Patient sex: F
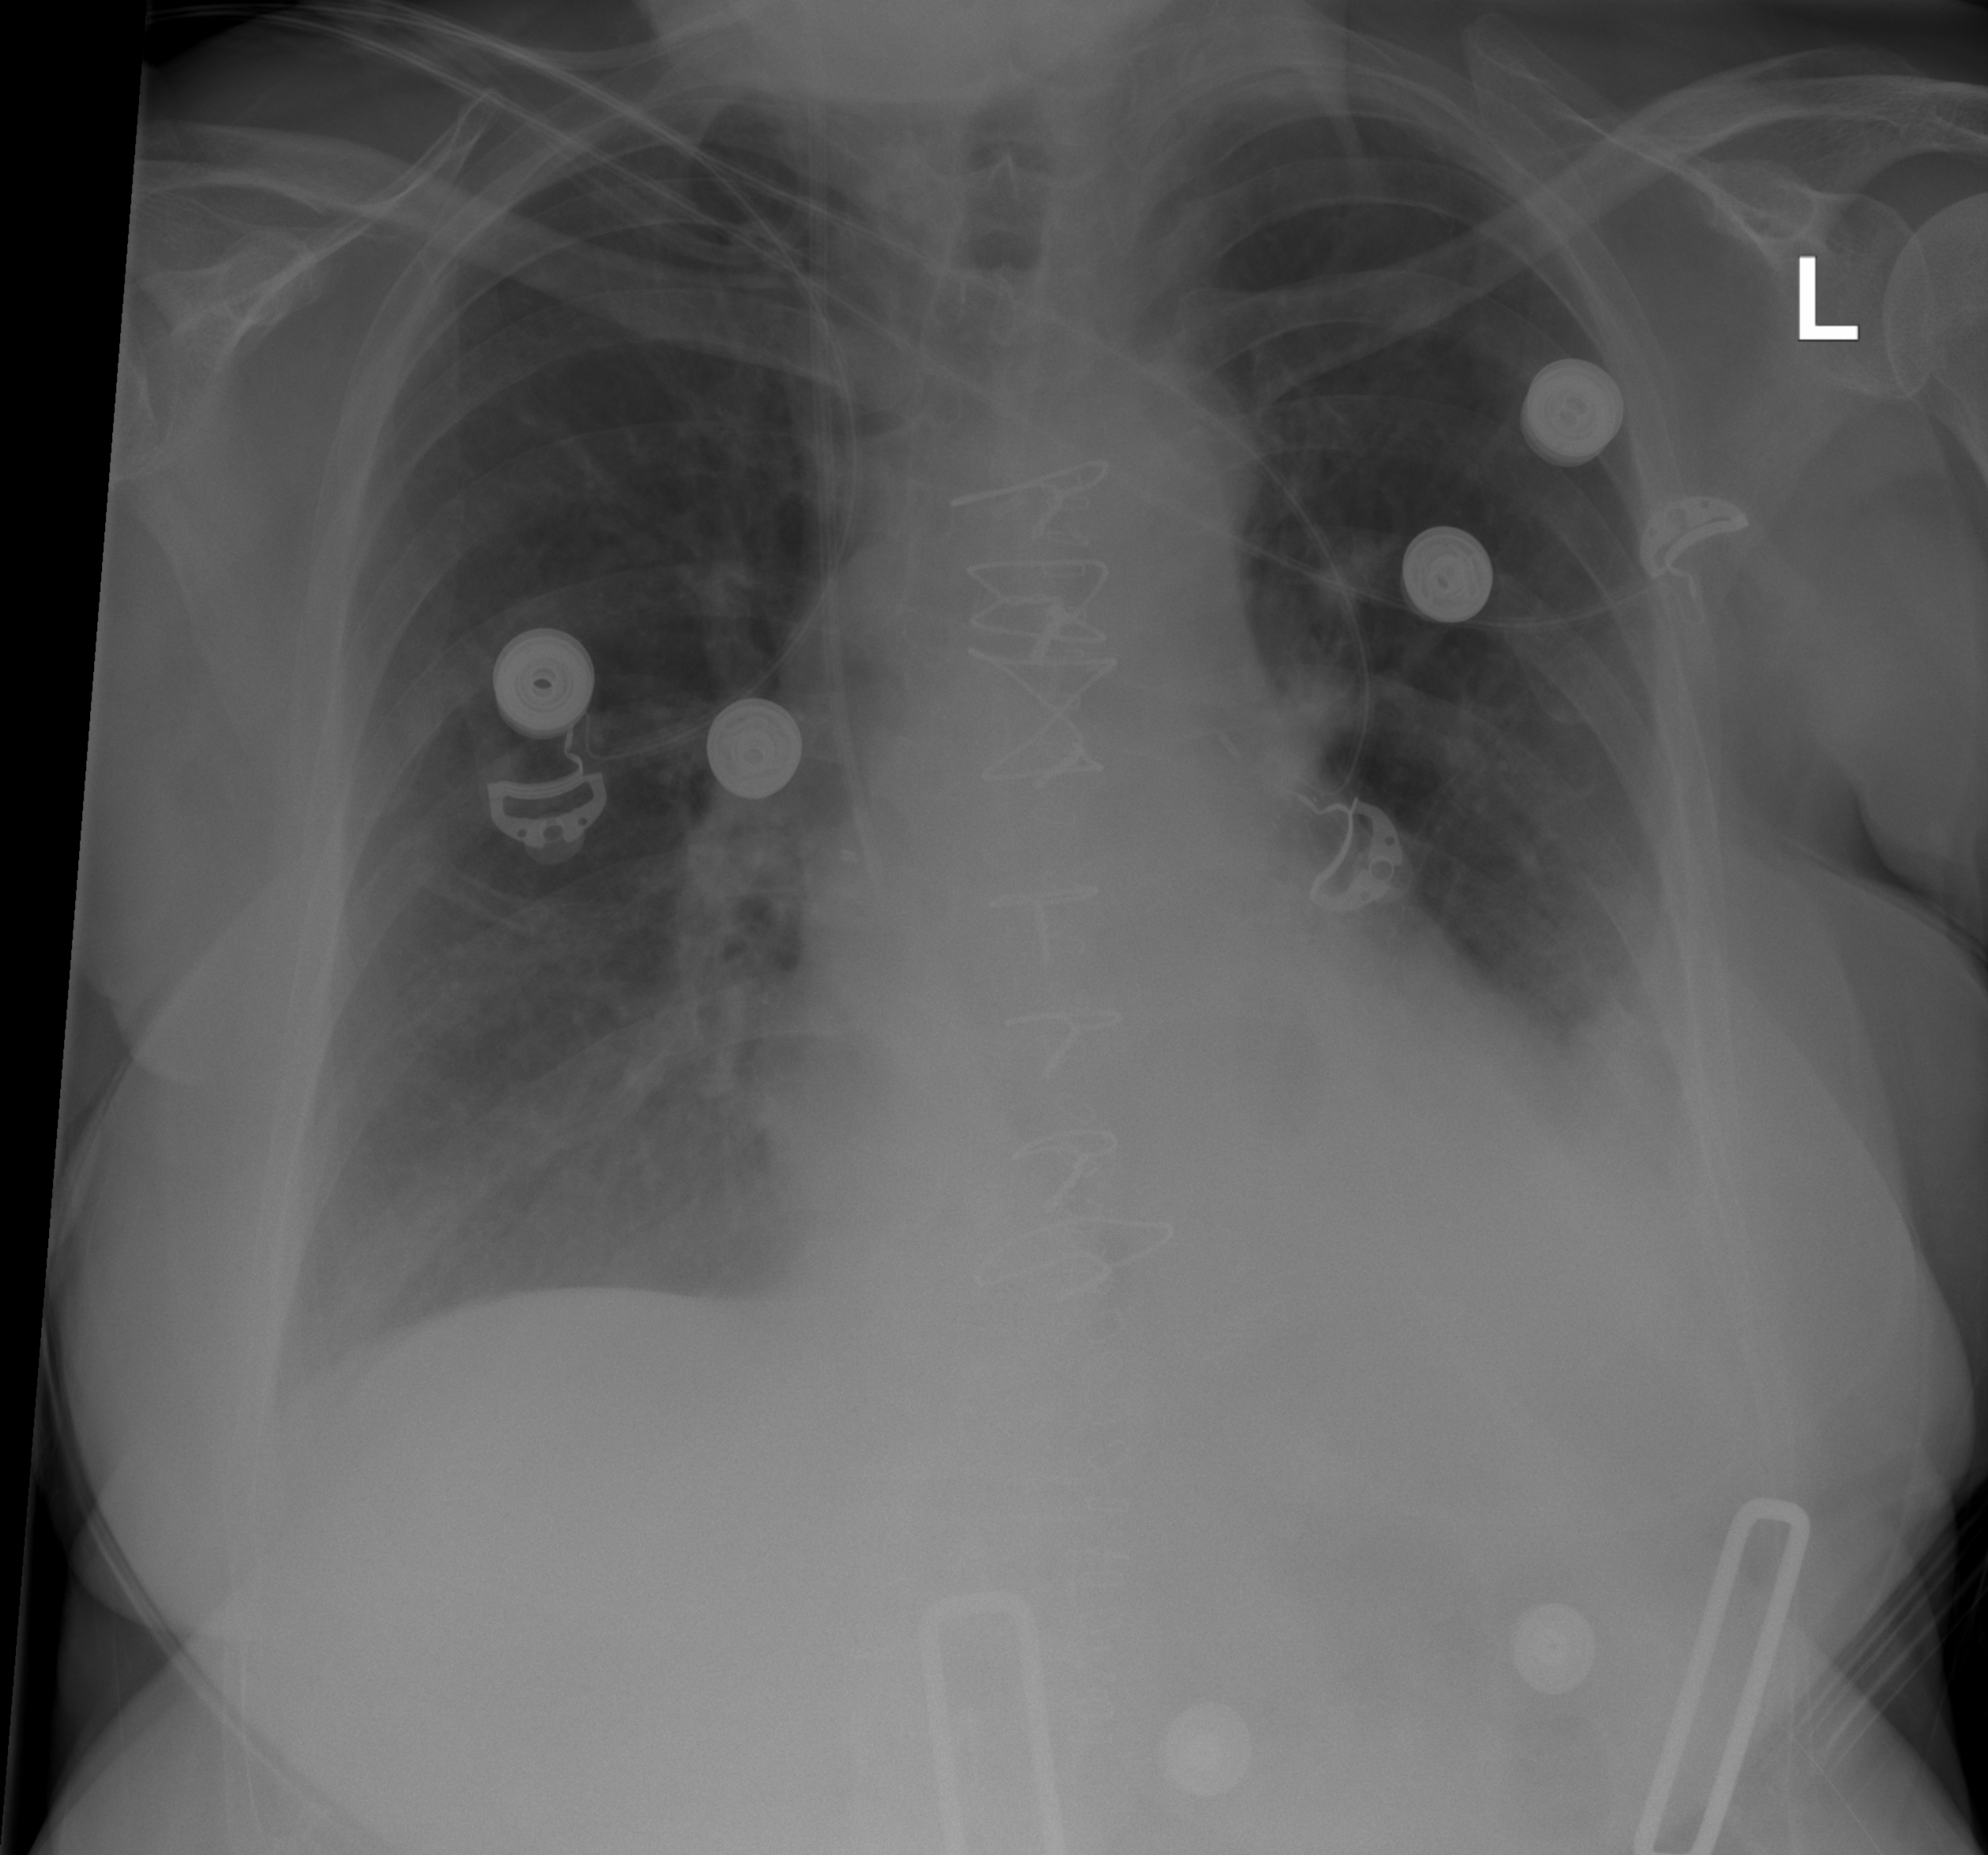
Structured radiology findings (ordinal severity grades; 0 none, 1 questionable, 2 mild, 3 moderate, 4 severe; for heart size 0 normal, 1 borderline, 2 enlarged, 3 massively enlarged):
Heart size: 0
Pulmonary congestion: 2
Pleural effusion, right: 1
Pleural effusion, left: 2
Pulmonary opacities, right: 0
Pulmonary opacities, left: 0
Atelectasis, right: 2
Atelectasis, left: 2